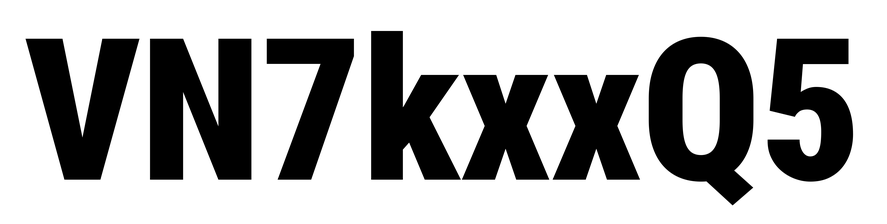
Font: Roboto_Condensed_Black